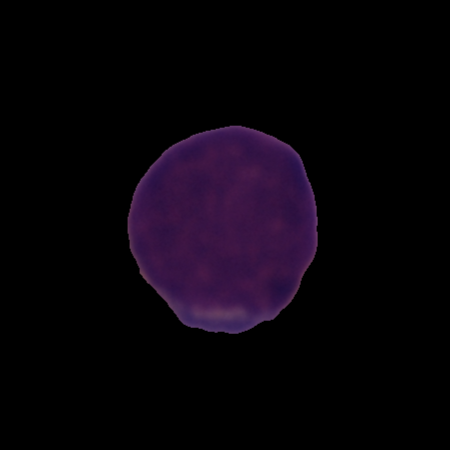
Label: cancer